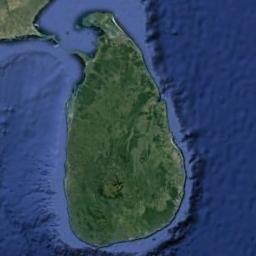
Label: island